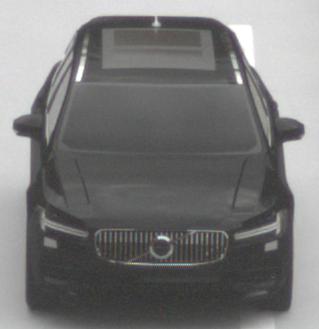
Make: Volvo
Model: V90
Detailed model: -
Model produced from: 2016
Model produced until: 2020
Doors: 5
Color: black
Road condition: dry road
Daytime: morning or afternoon
Contrast: low contrast